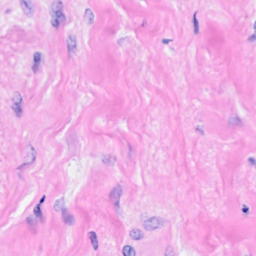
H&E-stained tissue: Breast